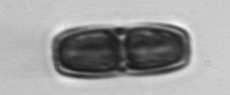
Label: Ephemera